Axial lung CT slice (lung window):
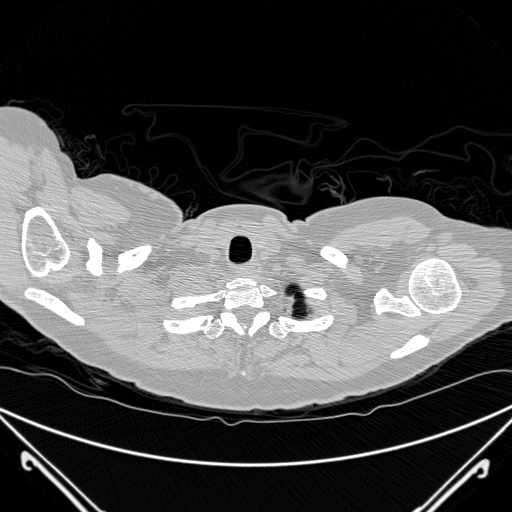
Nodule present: no